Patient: sex F, age 70
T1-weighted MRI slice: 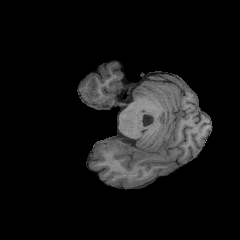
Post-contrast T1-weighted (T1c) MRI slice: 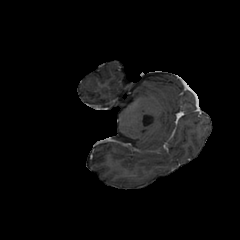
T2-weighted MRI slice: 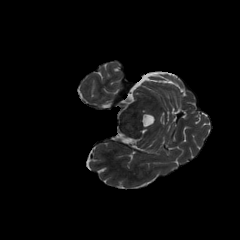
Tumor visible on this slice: no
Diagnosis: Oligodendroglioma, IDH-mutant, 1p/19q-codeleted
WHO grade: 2